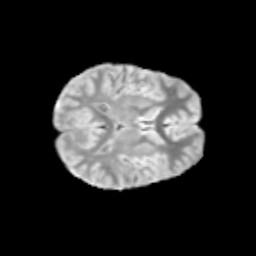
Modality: T2w
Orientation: axial
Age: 12
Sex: male
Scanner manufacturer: siemens
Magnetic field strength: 3 T
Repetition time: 3.8 s
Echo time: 0.07 s